Question: I would need a help in Excel VBA. I need from I3 to I20 check all activities, find same activities in column A, then read number in column C of that activity and sum it that there is a formula(sum or just + between cells ) and paste it in column M.
In picture it is "aktivnost 1" in I3, so it will in M2 sum C2, C3 C4, C5, C7...ect.
Then it wil go to next row and do the same up to row I20.

Thank you
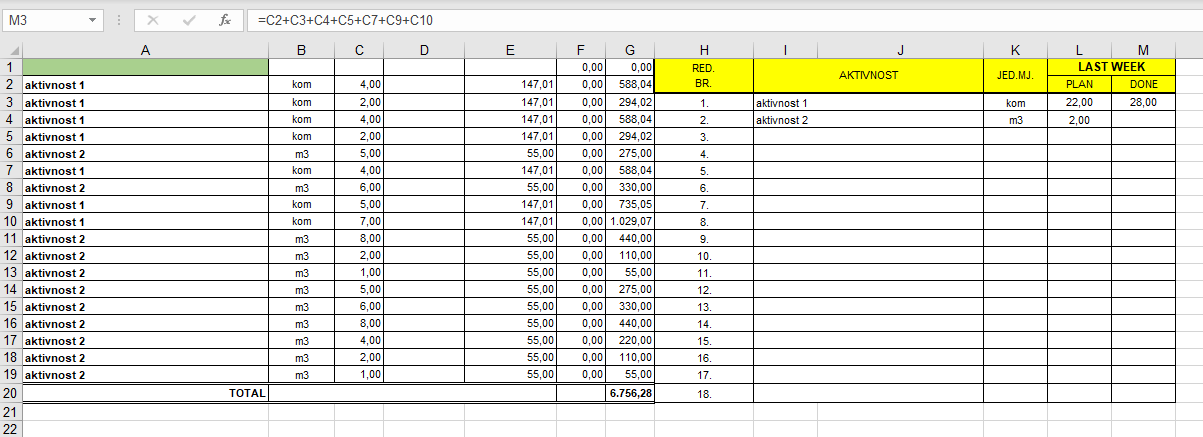
Answer: Here is the formula solution:
'''
=SUMIF($A$2:$A$10,I2,$B$2:$B$10)
'''
<URL>
Here is VBA Solution:
'''
Sub SUMIF()
With Sheets("Sheet1")
.Range("M2").Value = Application.SUMIF(.Range("A2:A10"), _
"*" & .Range("I2").Value & "*", _
.Range("B2:B10"))
End With
End Sub
'''